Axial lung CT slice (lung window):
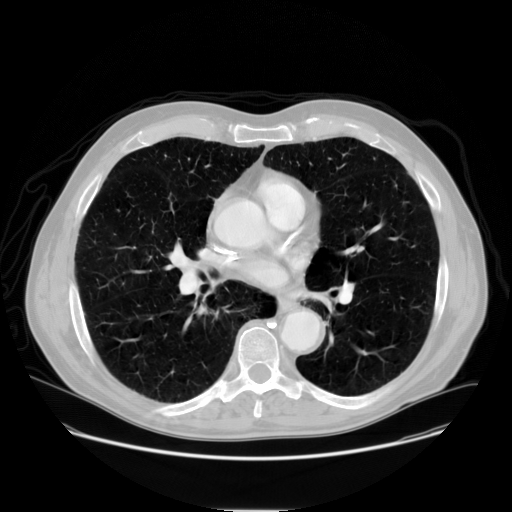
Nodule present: no